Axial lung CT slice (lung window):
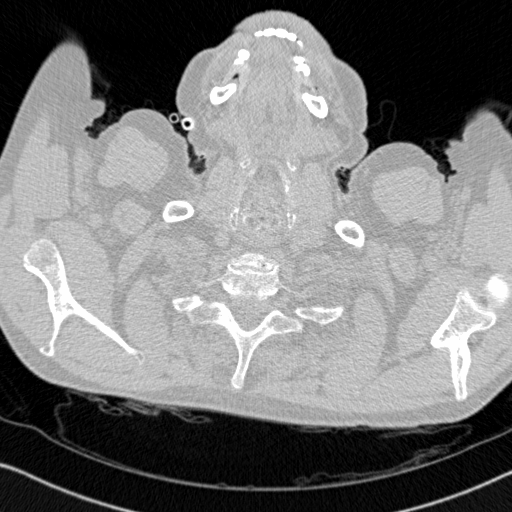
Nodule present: no